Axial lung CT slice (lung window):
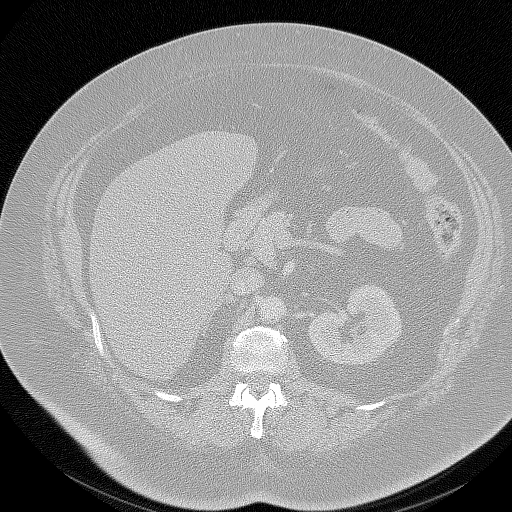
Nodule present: no